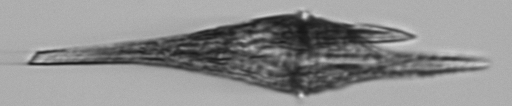
Label: Tripos_furca